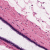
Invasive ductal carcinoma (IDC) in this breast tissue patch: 0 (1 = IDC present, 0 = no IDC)